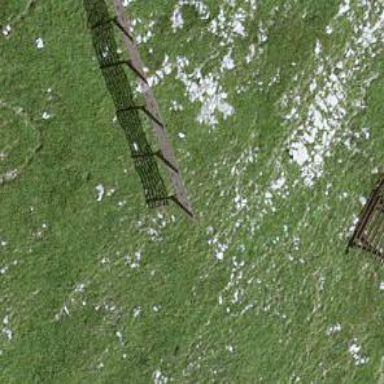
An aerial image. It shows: Snow fence that is man-made.